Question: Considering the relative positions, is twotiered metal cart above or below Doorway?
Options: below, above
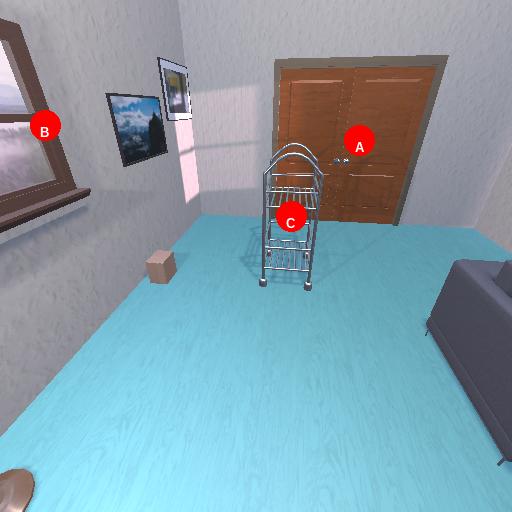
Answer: below